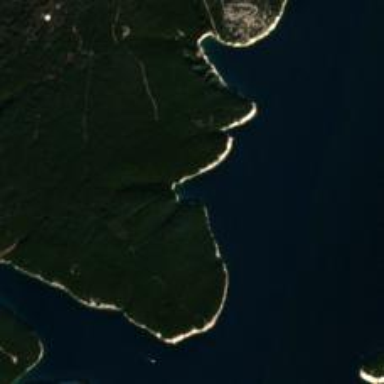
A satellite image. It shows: Beautiful bay in nature.